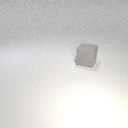
large gray rubber cube